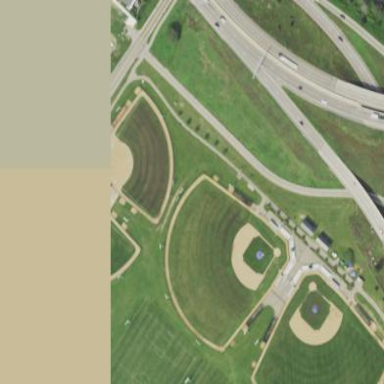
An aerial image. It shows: Baseball pitch for leisure and sports activities.